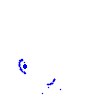
Particle: kaon